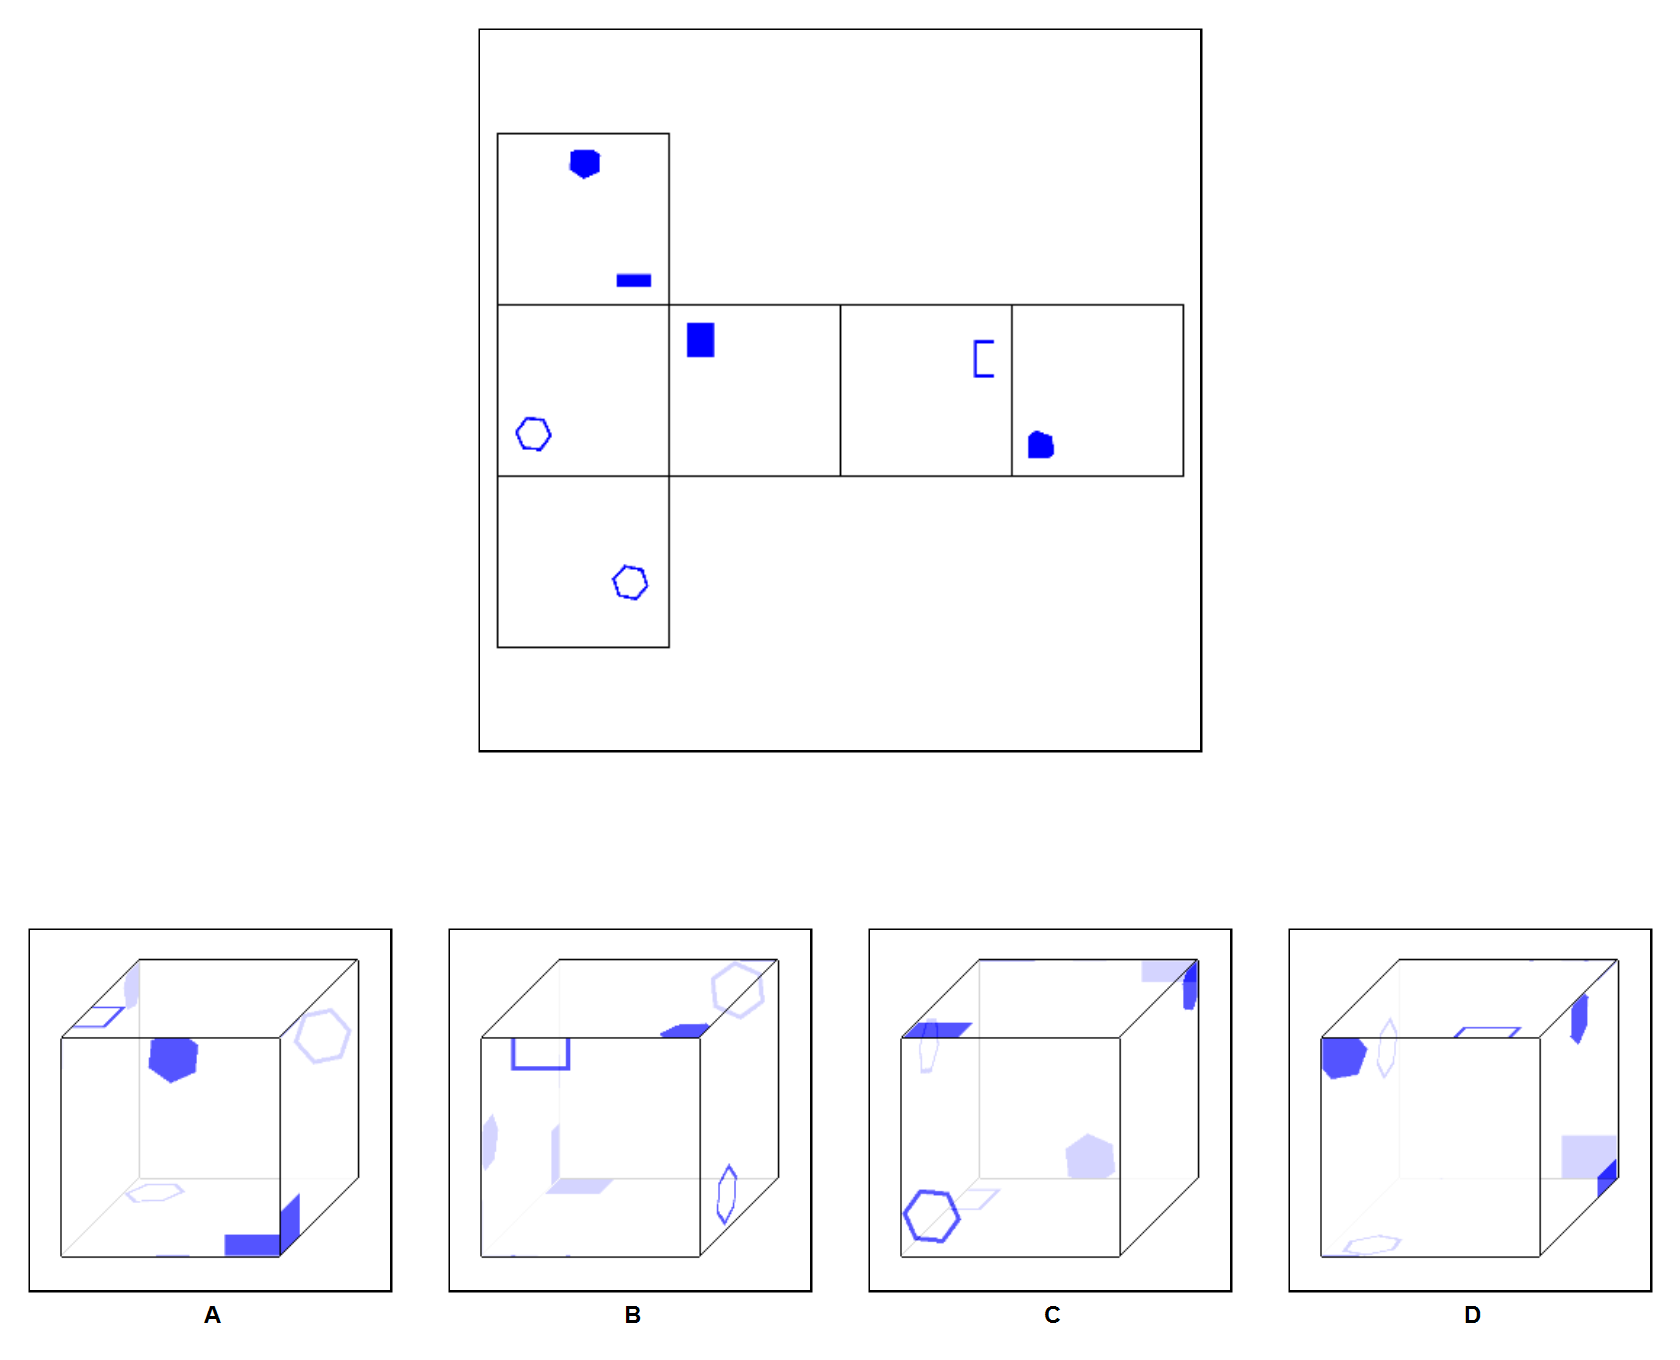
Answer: C